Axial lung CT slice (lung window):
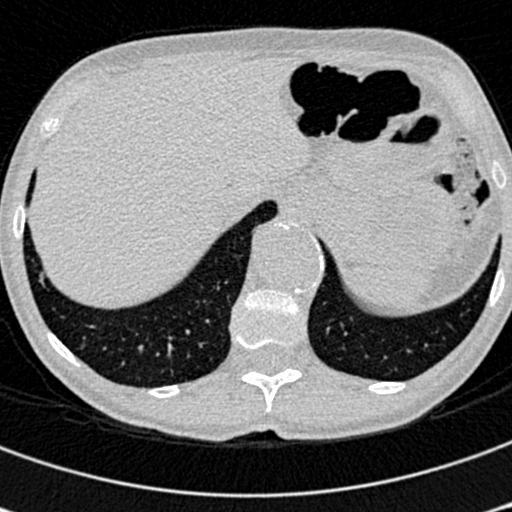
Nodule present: no